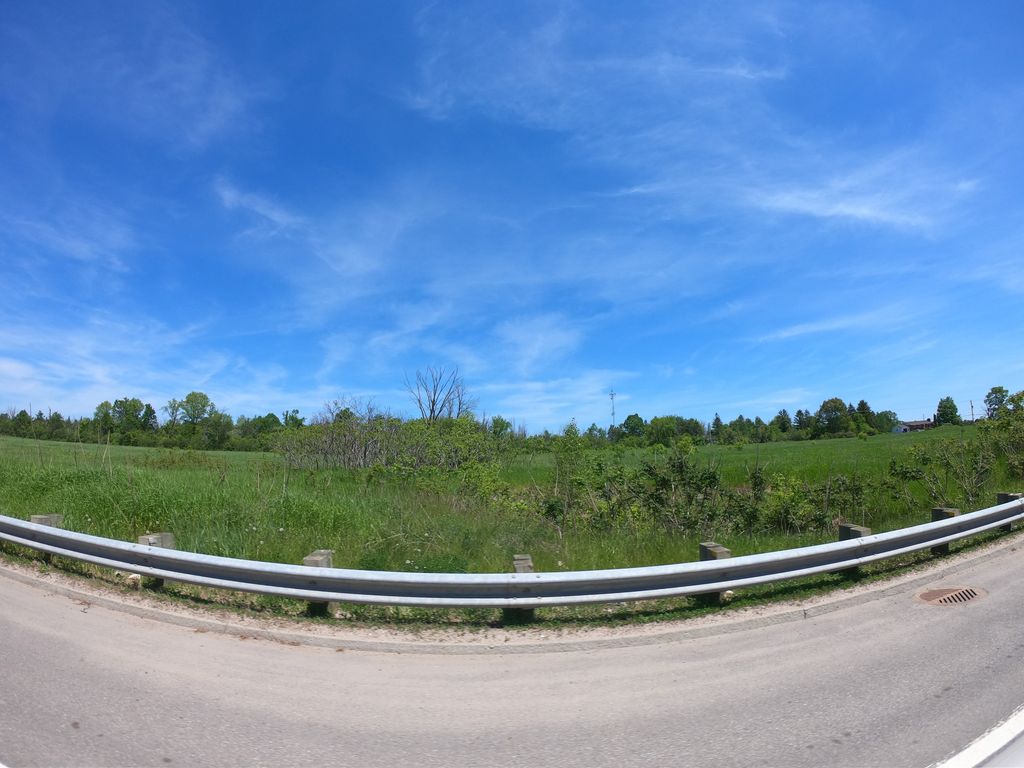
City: ottawa-gatineau